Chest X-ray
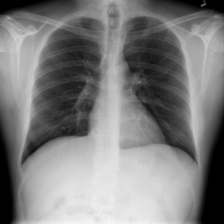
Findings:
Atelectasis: negative
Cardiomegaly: negative
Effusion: negative
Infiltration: negative
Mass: negative
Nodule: negative
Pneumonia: negative
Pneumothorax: negative
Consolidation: negative
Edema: negative
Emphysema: negative
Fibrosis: negative
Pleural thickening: negative
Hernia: negative